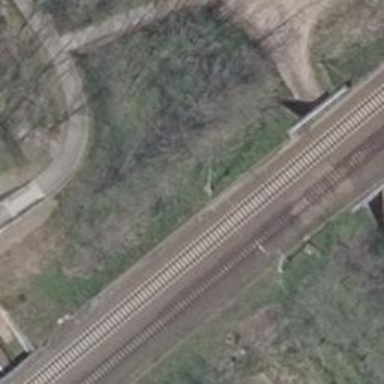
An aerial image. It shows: Railway milestone with catenary mast.